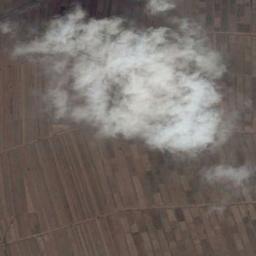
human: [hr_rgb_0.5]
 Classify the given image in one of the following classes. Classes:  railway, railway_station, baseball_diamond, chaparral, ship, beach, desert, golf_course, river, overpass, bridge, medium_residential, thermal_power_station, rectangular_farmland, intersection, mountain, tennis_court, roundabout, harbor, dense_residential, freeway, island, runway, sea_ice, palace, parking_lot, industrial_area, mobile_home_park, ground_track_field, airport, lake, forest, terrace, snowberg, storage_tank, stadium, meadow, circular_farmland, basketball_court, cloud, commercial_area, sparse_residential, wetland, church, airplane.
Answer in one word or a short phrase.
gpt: cloud